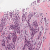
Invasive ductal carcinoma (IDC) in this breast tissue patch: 1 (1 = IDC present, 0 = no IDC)